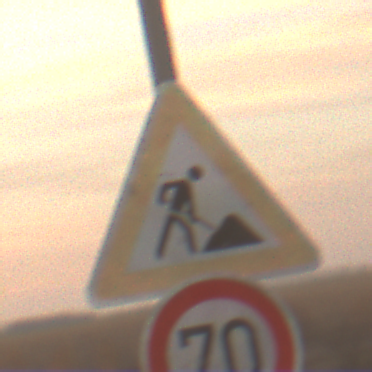
Verkehrszeichen: Arbeitsstelle
Zusatzzeichen unten: Geschwindigkeit70
Umgebung: Outdoor, Nature
Tageszeit: SunriseSunset
Wetter: PartlyCloudy
Licht: Natural
Jahreszeit: NotSpecified
Kontrast: LowContrast